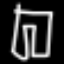
Label: pants